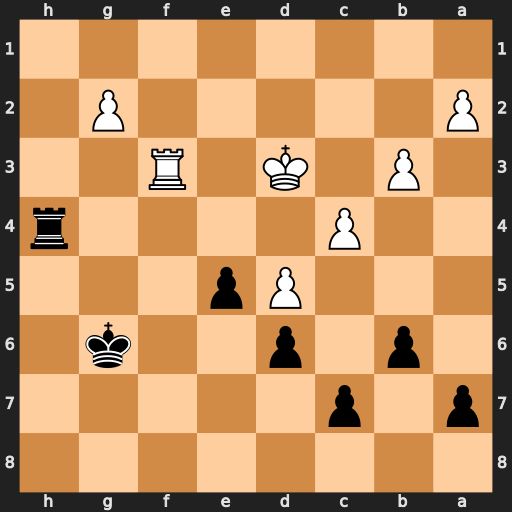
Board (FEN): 8/p1p5/1p1p2k1/3Pp3/2P4r/1P1K1R2/P5P1/8
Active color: b
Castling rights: -
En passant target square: -
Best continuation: e4+ Kc2 exf3